Field crop: maize
Growth stage: 2
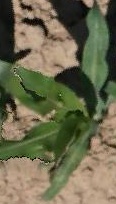
Species: maize